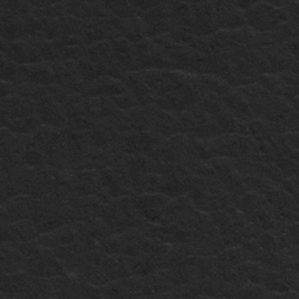
Label: frost